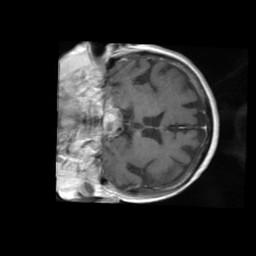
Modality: T1w
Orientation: coronal
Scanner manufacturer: ge
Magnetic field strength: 1.5 T
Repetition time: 0.719 s
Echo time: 0.007664 s